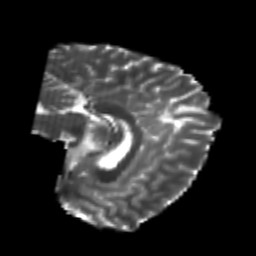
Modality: T2w
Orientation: sagittal
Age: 21
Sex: male
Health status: healthy
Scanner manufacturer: philips
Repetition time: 7.388 s
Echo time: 0.08599 s